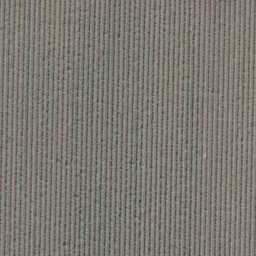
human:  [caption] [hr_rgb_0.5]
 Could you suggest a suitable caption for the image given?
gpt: It is a piece of cropland .

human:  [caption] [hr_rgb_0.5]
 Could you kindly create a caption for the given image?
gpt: It is a piece of farmland .

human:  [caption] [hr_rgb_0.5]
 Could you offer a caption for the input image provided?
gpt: There is a piece of farmland .

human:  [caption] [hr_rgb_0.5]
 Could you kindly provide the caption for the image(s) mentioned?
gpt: There is a piece of cropland .

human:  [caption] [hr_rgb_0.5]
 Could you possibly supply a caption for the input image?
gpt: Here is a piece of farmland .